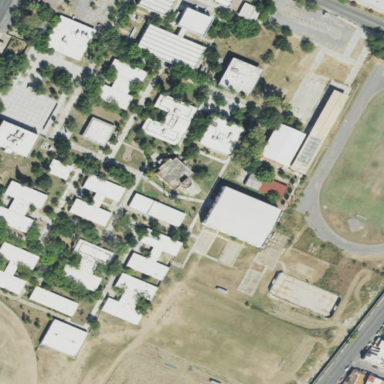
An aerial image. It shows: University.